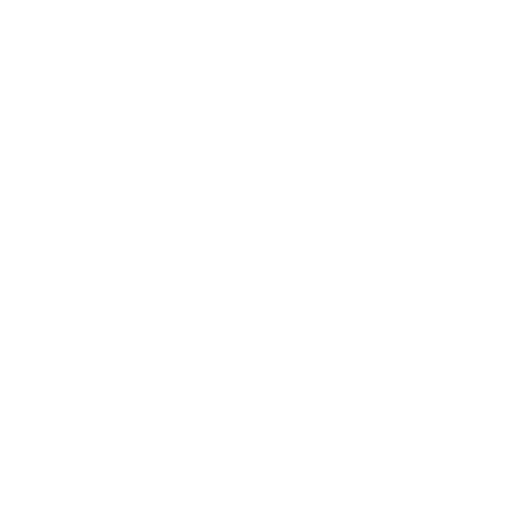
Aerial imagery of ridge(s) in Nevada named Cathedral Ridge containing only shrub